Question: Is it possible to get a full stacktrace or see on which line an error gets throw when evaluating a quoted block in Elixir?
For example I have this module:
'''
defmodule Test do
def trySomeQuotedCode() do
quote do
IO.puts "line 1"
IO.puts "line 2"
5/0
end
|> evalMyQuoted
end
def evalMyQuoted(quoted) do
Code.eval_quoted(quoted)
end
end
'''
But if you execute it, you see this:

It shows there was an 'ArithmeticError' with ':erlang./(5, 0)', which is correct but it does not show where in the quoted code. With this small example it's still easy to find where the error lies in the code, but if this quoted code is a lot bigger or more advanced it may not be so trivial.
So, for this example, is it possible to get the stacktrace to say that error is on inside the evaluation of the quoted part? Or perhaps get the line number as a return value from 'Code.eval_quoted'?
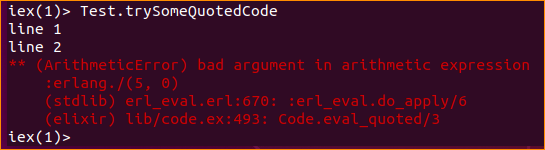
Answer: Use <URL>.
---
You can define your 'quote' inside a macro, like this:
'''
defmodule Test do
defmacro my_quote do
quote do
IO.puts "line 1"
IO.puts "line 2"
5/0
end
end
def try_quote do
my_quote() # Line 11
end
end
'''
Now calling 'Test.try_quote':
'''
iex(7)> Test.try_quote
line 1
line 2
** (ArithmeticError) bad argument in arithmetic expression
test.exs:11: Test.try_quote/0
'''
So we get line where the quote was called, which is better, but not yet what we wanted.
A solution then could be to use the macro to define a function for us, like this:
'''
defmodule TestMacro do
defmacro my_quote do
quote do
def my_function do
IO.puts "line 1"
IO.puts "line 2"
5/0 # Line 7
end
end
end
end
defmodule Test do
import TestMacro
my_quote # Line 15
end
'''
Now calling 'Test.my_function' gives us:
'''
line 1
line 2
** (ArithmeticError) bad argument in arithmetic expression
test.exs:15: Test.my_function/0
'''
Which is still the line where the macro was called! But now if we change the quote definition (line 3) to
'''
quote location: :keep do
'''
We finally get the exact line where the error occurs:
'''
line 1
line 2
** (ArithmeticError) bad argument in arithmetic expression
test.exs:7: Test.my_function/0
'''